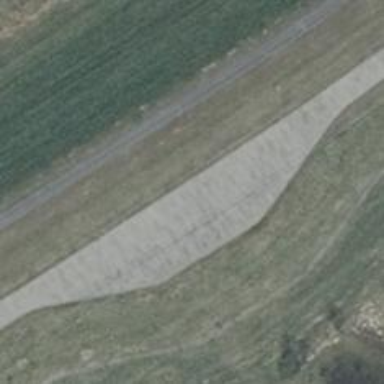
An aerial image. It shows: Passing place on the road.